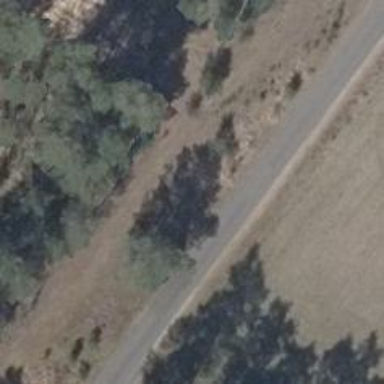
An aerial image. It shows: Path with asphalt surface and grade 1 track type. It is designated as bicycle road.